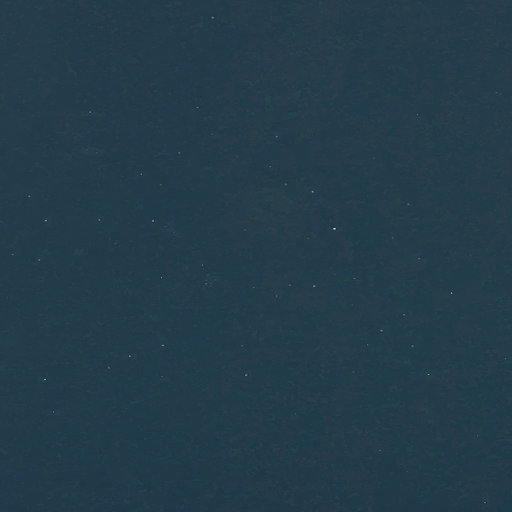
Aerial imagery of bar in Maine named Poland North Ledge containing only open water